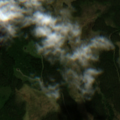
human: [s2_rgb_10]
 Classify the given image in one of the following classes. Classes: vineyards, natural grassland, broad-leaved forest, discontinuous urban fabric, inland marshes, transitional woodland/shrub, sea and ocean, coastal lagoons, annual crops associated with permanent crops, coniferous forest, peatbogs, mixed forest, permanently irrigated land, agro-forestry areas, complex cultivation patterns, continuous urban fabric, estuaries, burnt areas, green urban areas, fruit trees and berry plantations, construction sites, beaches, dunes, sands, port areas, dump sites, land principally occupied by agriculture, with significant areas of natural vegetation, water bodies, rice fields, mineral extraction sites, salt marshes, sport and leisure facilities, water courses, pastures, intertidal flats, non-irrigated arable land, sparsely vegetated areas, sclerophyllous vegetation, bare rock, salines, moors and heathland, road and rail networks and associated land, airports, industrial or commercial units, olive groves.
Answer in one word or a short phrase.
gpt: coniferous forest, mixed forest, transitional woodland/shrub, peatbogs